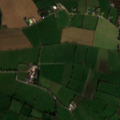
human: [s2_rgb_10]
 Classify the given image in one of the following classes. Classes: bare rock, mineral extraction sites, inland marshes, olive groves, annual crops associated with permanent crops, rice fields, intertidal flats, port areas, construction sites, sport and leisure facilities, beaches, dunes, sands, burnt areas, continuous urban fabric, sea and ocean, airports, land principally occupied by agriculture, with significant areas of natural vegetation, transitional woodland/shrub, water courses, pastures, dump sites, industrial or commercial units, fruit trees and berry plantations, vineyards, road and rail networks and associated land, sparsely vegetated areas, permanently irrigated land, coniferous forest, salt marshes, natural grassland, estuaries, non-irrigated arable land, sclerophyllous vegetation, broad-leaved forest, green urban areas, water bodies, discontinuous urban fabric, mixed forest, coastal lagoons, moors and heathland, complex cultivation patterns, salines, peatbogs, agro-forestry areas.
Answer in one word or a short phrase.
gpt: non-irrigated arable land, pastures, inland marshes